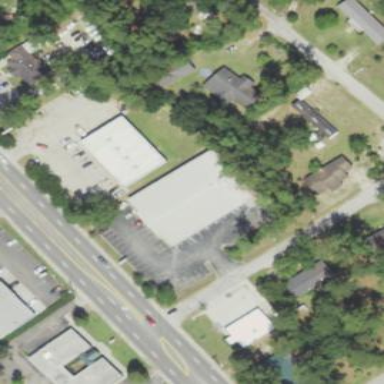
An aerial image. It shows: Building with furniture shop.